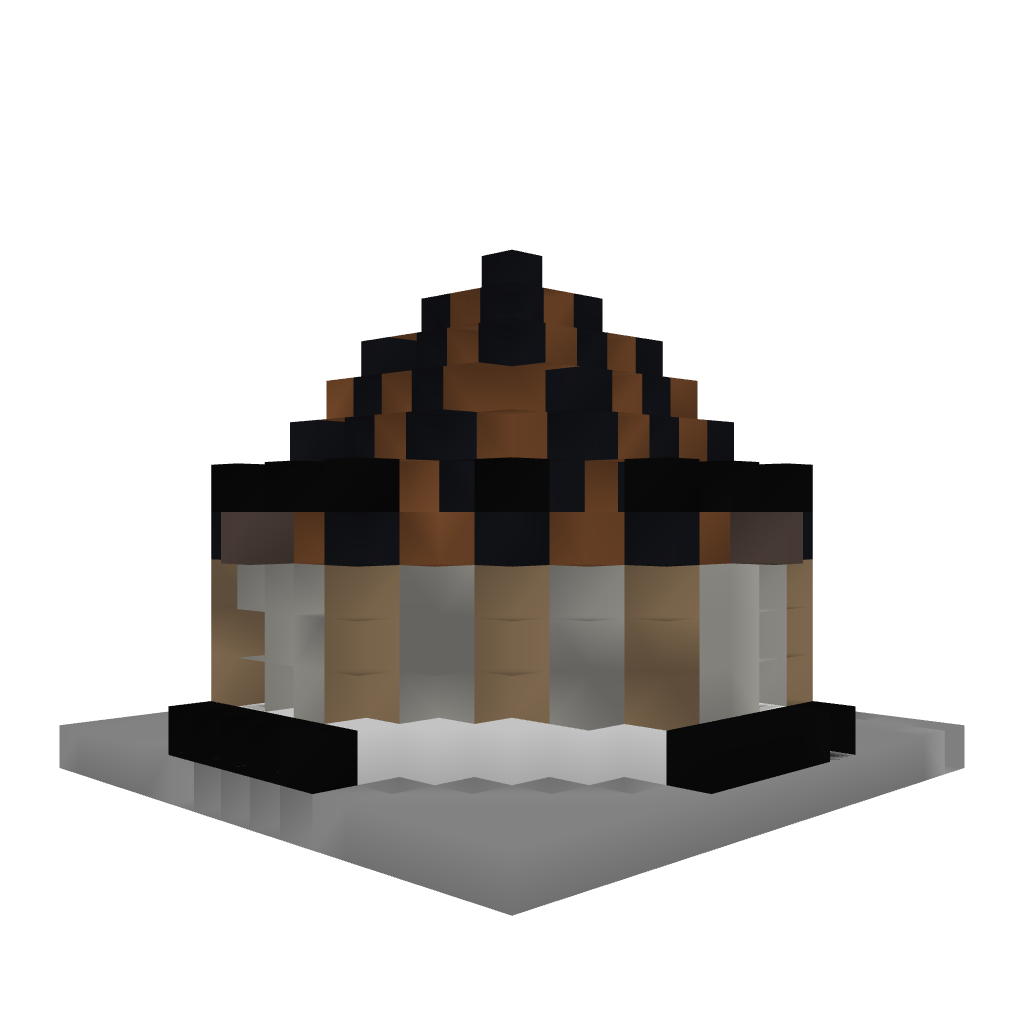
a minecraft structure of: Pony go round!